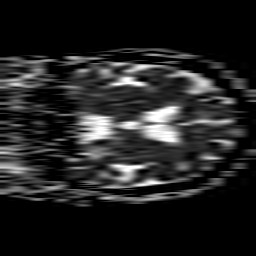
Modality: ADC
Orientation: coronal
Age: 85
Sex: female
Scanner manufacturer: philips
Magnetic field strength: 1.5 T
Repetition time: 3.261 s
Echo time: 0.09411 s